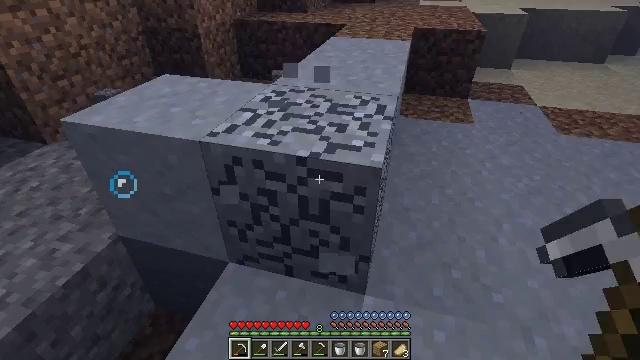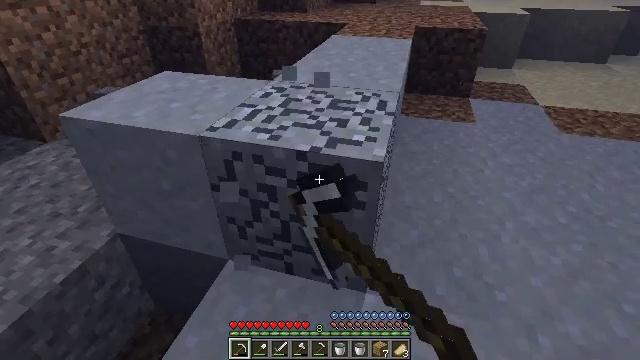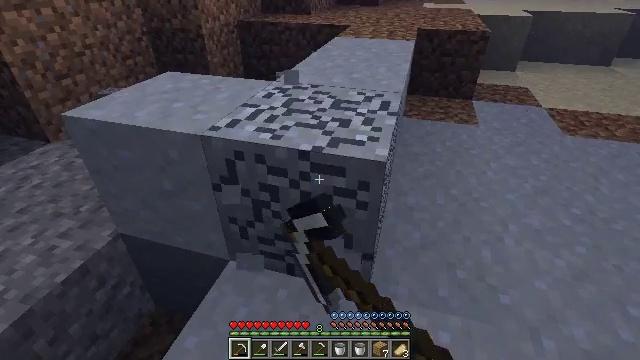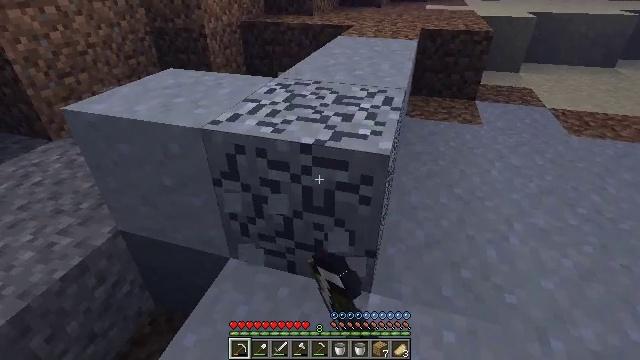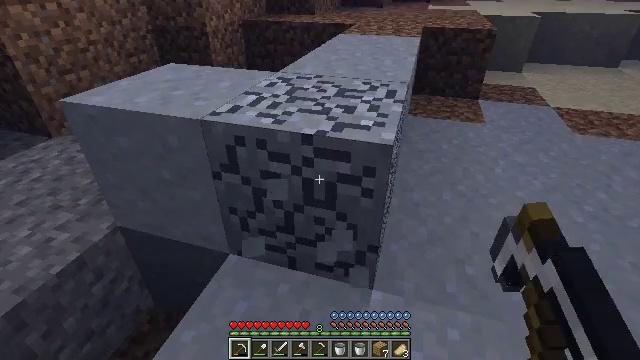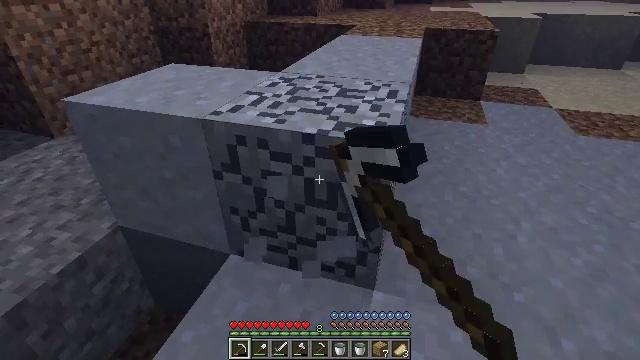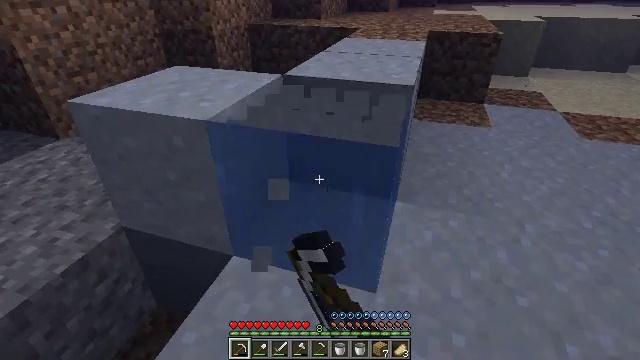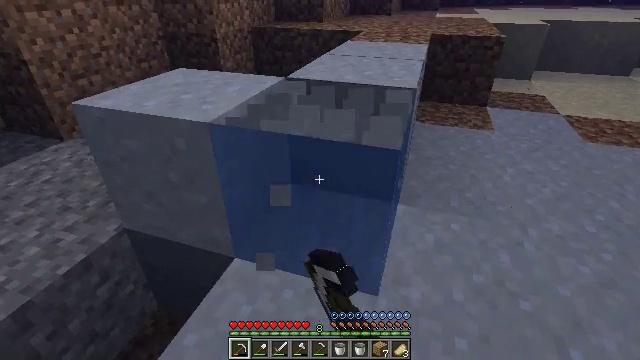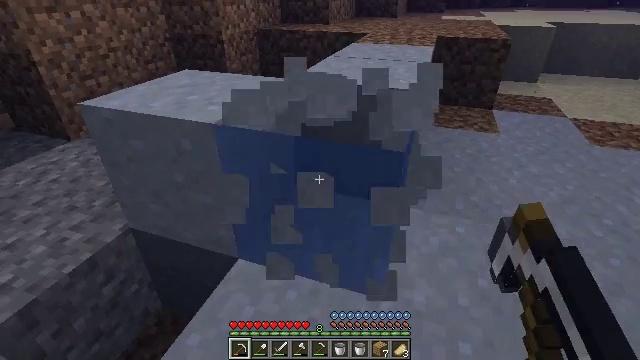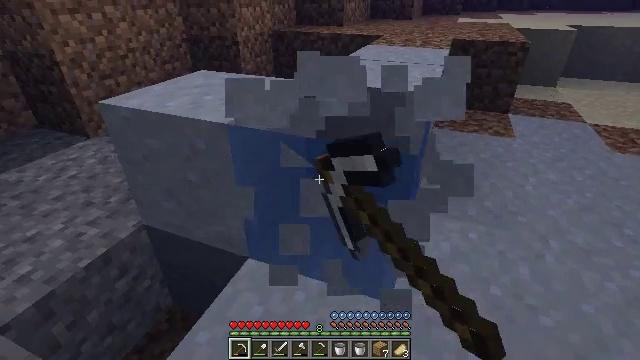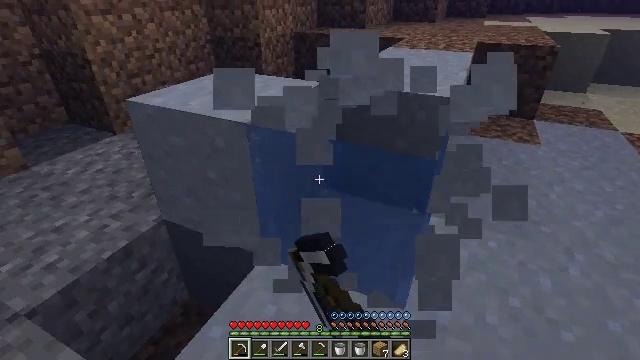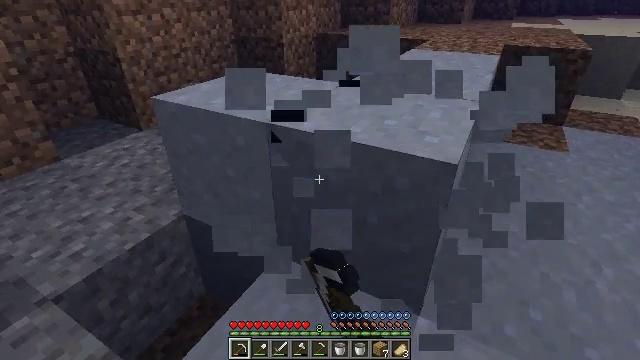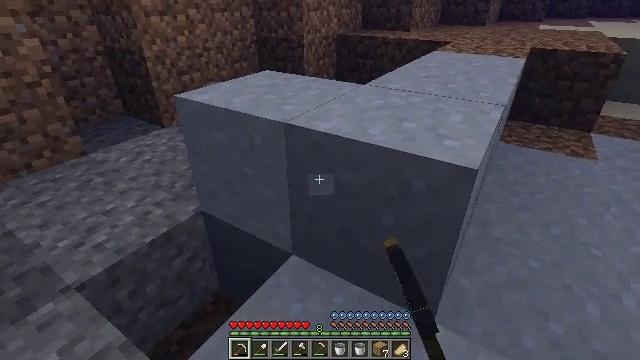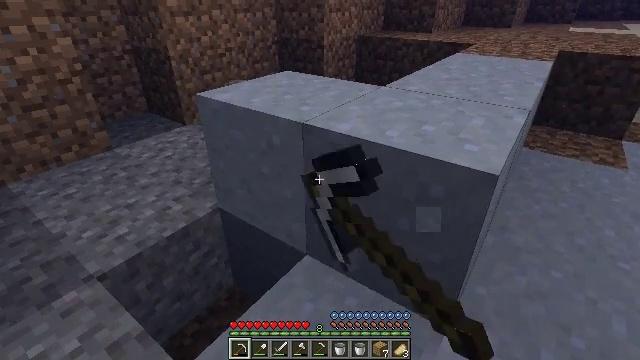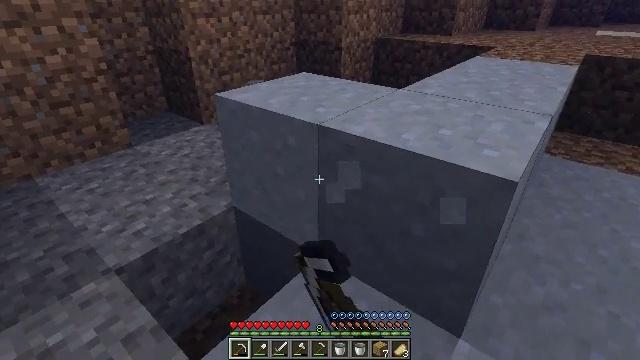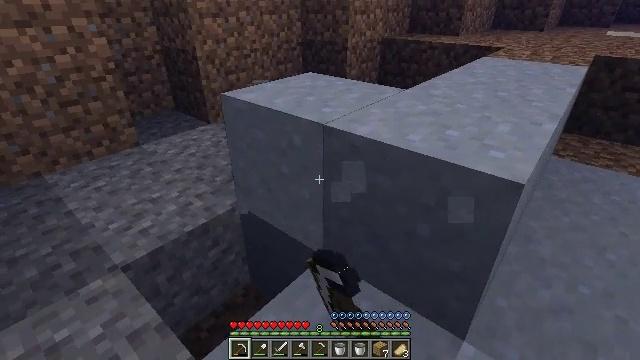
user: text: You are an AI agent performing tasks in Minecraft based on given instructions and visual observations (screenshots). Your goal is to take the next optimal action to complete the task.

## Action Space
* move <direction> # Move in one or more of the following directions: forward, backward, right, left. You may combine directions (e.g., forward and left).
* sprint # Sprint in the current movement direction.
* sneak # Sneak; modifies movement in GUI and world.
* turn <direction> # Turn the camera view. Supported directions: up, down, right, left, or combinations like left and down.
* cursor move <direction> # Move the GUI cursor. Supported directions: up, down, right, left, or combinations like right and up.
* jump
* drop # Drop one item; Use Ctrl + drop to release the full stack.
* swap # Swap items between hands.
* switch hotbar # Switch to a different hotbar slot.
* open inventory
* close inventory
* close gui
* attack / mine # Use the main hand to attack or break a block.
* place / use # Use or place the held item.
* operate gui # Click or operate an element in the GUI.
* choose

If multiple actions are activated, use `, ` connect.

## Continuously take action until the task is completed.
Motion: motion action
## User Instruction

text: Break the clay block to collect it.
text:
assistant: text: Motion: attack / mine
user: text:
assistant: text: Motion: attack / mine
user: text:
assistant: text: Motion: attack / mine
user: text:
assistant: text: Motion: attack / mine
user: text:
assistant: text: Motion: attack / mine
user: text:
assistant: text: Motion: attack / mine
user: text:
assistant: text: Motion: attack / mine
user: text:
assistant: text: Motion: attack / mine
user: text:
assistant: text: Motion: turn left, attack / mine
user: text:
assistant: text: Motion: turn left, attack / mine
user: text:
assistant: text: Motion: turn left, attack / mine
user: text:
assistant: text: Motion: turn left, attack / mine
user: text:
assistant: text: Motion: turn left, attack / mine
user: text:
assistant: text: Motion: turn left, attack / mine
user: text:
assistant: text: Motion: turn left, attack / mine
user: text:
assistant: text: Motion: attack / mine
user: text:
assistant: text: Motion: attack / mine
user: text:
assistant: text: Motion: attack / mine
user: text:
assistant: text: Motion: move forward, attack / mine
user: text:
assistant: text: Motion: move forward, attack / mine
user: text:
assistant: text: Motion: move forward, attack / mine
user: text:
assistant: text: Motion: move forward, attack / mine
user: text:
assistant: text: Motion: attack / mine
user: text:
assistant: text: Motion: attack / mine
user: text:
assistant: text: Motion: attack / mine
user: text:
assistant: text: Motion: attack / mine
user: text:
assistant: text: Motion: attack / mine
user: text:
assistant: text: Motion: attack / mine
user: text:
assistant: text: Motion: attack / mine
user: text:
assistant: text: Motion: attack / mine